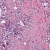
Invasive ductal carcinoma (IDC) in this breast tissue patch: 1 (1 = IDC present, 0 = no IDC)